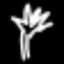
Label: palm tree